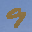
Label: 9